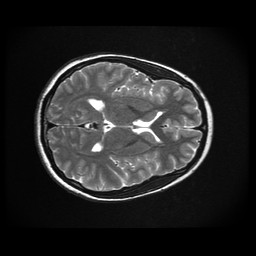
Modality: T2w
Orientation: axial
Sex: female
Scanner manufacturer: ge
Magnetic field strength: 3 T
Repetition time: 5 s
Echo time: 0.1015 s